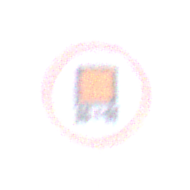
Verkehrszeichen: VerbotKennzeichnungspflichtigeKraftfahrzeugeGefaehrlicheGueter
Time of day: SunriseSunset
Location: Outdoor (RoadRail)
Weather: PartlyCloudy
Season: NotSpecified
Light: Natural